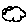
Label: cloud